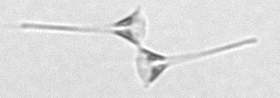
Label: Asterionellopsis_glacialis